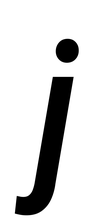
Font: Roboto-Italic_Condensed_Medium_Italic